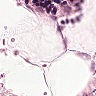
Metastatic tissue present: no